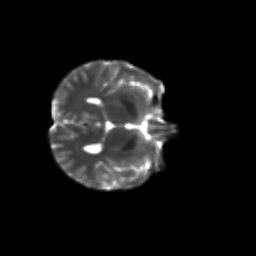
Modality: T2w
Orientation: axial
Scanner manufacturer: siemens
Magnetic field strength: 3 T
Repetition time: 9.2 s
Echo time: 0.084 s